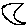
Label: moon